Question: Hey guys I'm new to UML and trying to draw on visual code. From help of google I downloaded plantuml extension, java enviornment, graphviz. But with this either google isn't helping. If anyone has idea about this error I'll really appreciate help.
Error image:

'''
@startuml Hello World
actor Customer
Customer -> "login()" : username & password
"login()" -> Customer : session token
activate "login()"
Customer -> "placeOrder()" : session token, order info
"placeOrder()" -> Customer : ok
Customer -> "logout()"
"logout()" -> Customer : ok
deactivate "login()"
@enduml
'''
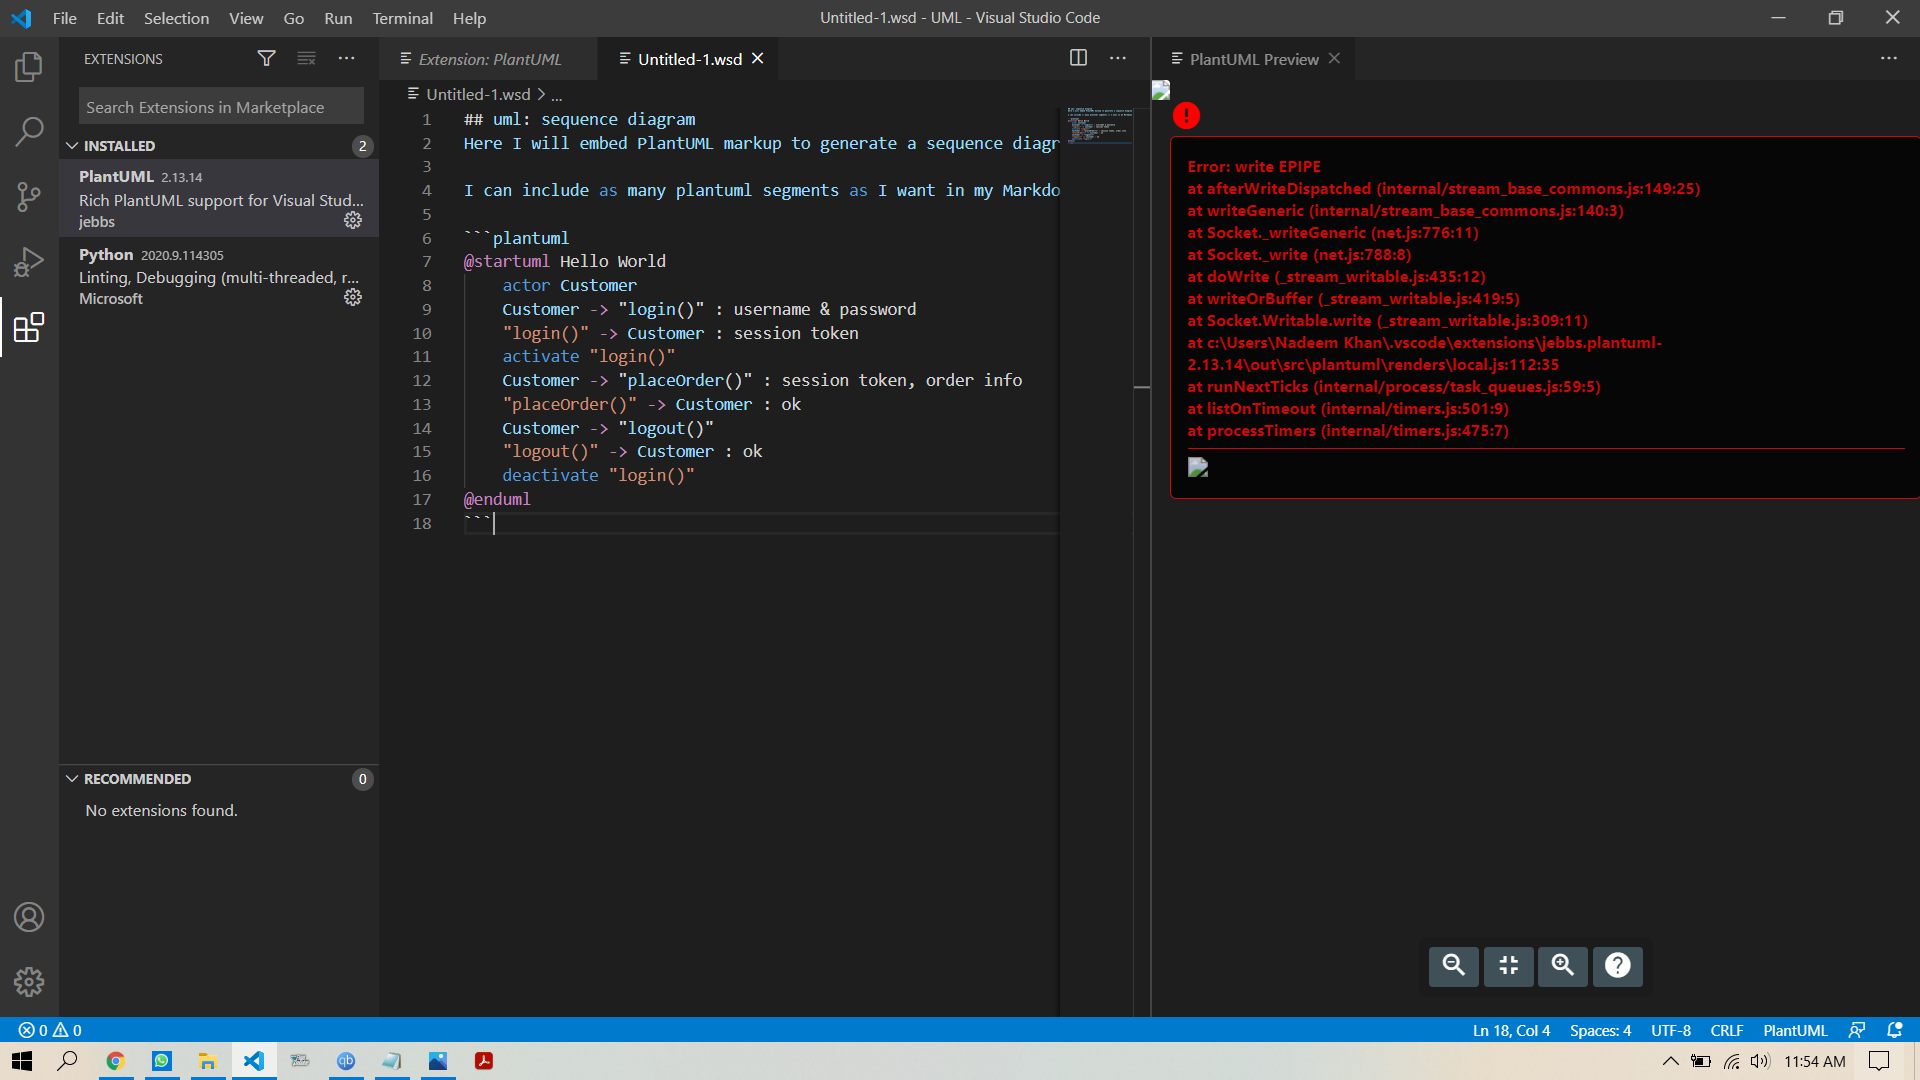
Answer: > But with this either google isn't helping
If I search for 'vscode error write epide plantuml' using I find <URL> giving a fix under Windows :
> I've managed to resolve it by adding java to my path (C:\Program Files\Java\jdk1.8.0_221in). After restarting VSCode, it seems to be working fine.
So try it if you didn't already.
If you are not on Windows please indicate your OS though the tags on the question
---
Out of that very probably the sequence diagram you define is not the one you want, for instance some messages must be answer, and the alone is wrong.
The diagram produced by your definition is :
<URL>